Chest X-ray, PA view. Patient: 42 years old, sex F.
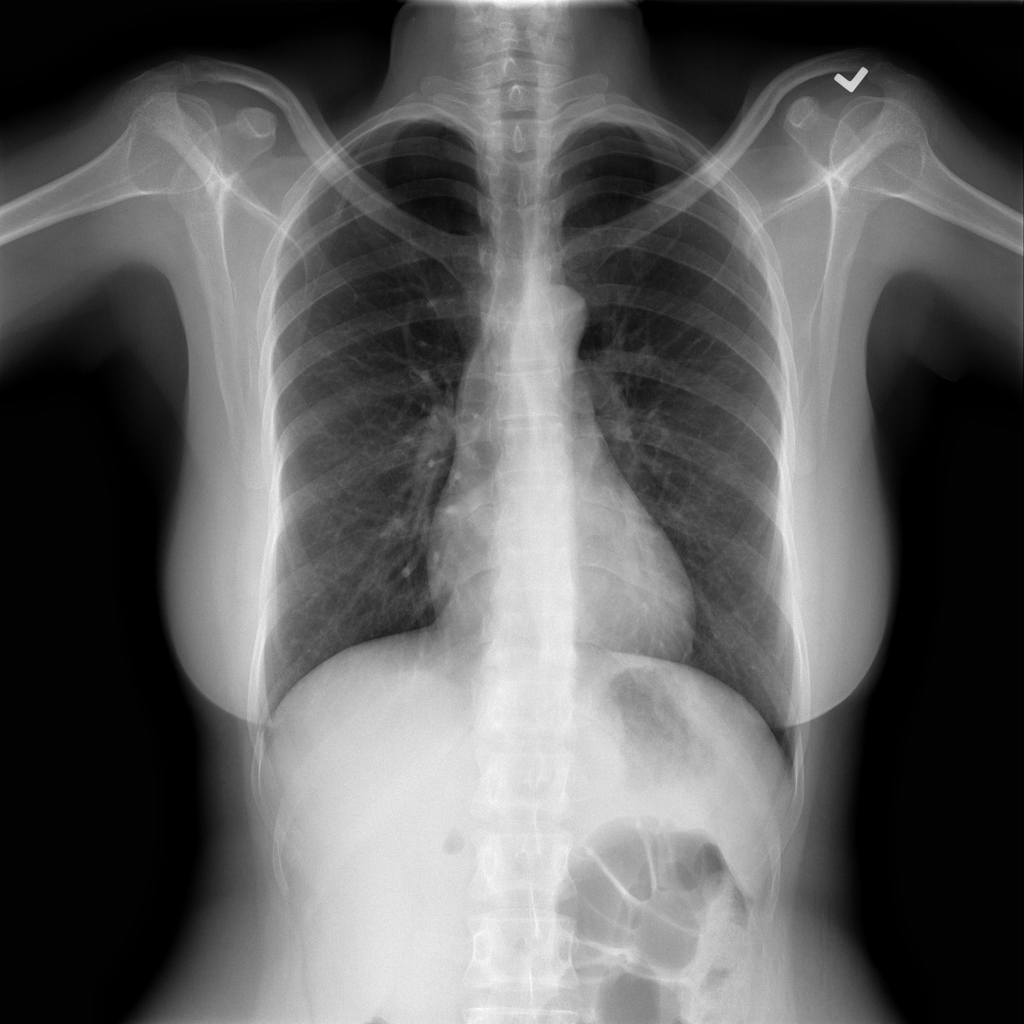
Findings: No Finding